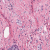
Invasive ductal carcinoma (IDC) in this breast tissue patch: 0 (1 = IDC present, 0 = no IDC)